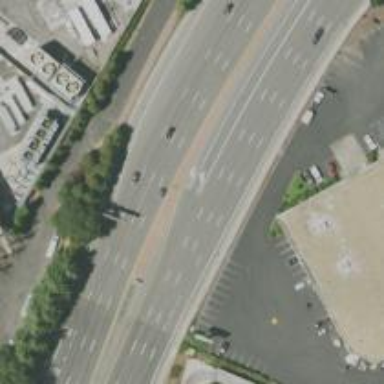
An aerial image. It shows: This image shows trunk highway that functions as expressway.